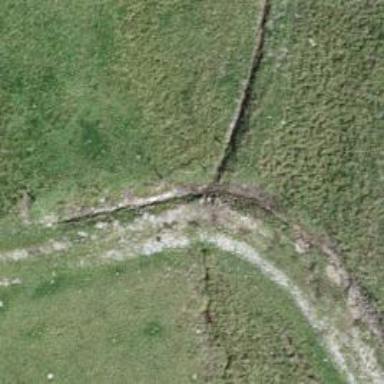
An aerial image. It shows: Track with grade5 tracktype.